高一 · 计数
(12 分) 某公司计划购买 1 台机器, 该种机器使用三年后即被淘汰. 机器有一易损零件, 在购进机器时, 可以额外购买这种零件作为备件, 每个 200 元. 在机器使用期间, 如果备件不足再购买, 则每个 500 元. 现需决策在购买机器时应同时购买几个易损零件, 为此搜集并整理了 100 台这种机器在三年使用期内更换的易损零件数, 得下面柱状图:

记 $x$ 表示 1 台机器在三年使用期内需更换的易损零件数, $y$ 表示 1 台机器在购买易损零件上所需的费用 (单位: 元), $n$ 表示购机的同时购买的易损零件数.

(1) 若 $n=19$, 求 $y$ 与 $x$ 的函数解析式;

（2）若要求“需更换的易损零件数不大于 $n$ ”的频率不小于 0.5 , 求 $n$ 的最小值;

（3）假设这 100 台机器在购机的同时每台都购买 19 个易损零件, 或每台都购买 20 个易损零件, 分别计算这 100 台机器在购买易损零件上所需费用的平均数, 以此作为决策依据, 购买 1 台机器的同时应购买 19 个还是 20 个易损零件?
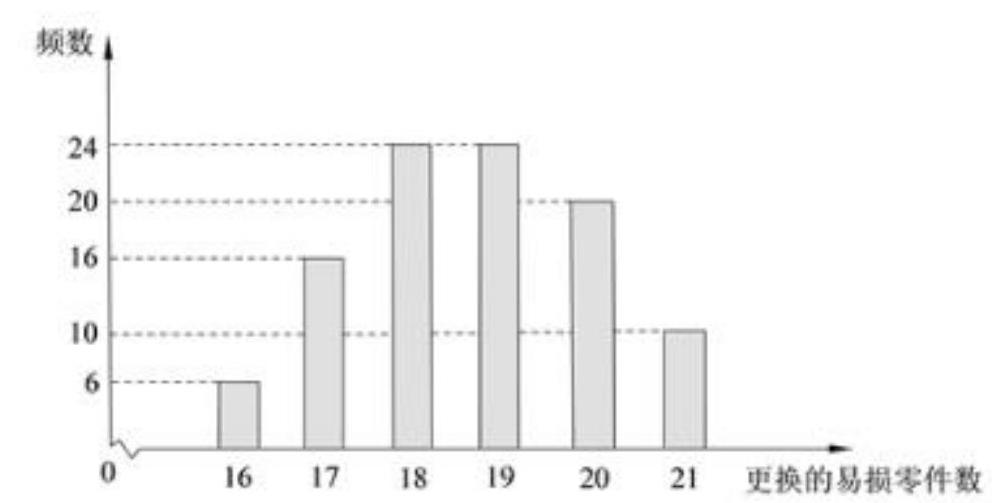
答案: (1) $y=\left\{\begin{array}{ll}3800, & x \leq 19 \\ 500 x-5700, & x>19\end{array}(x \in \mathbb{N})\right.$; (2) 19 ; (3) 购买 1 台机器的同时应购买 19 个易损零件.
解析: (1) 当 $x \leq 19$ 时, $y=3800$;

当 $x>19$ 时, $y=3800+500(x-19)=500 x-5700$,

所以 $y$ 与 $x$ 的函数解析式为 $y=\left\{\begin{array}{ll}3800, & x \leq 19 \\ 500 x-5700, & x>19\end{array}(x \in \mathbb{N})\right.$.

(2) 由柱状图知, 需更换的零件数不大于 18 的频率为